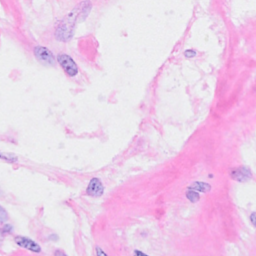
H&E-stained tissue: Breast